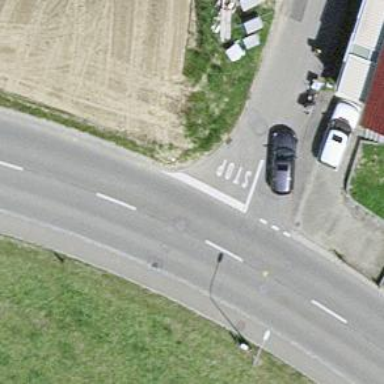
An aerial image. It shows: Road with stop sign.